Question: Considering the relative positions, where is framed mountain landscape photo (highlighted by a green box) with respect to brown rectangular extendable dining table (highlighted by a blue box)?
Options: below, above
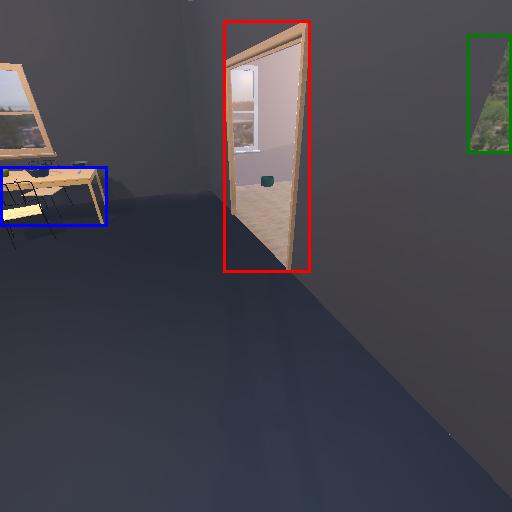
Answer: below